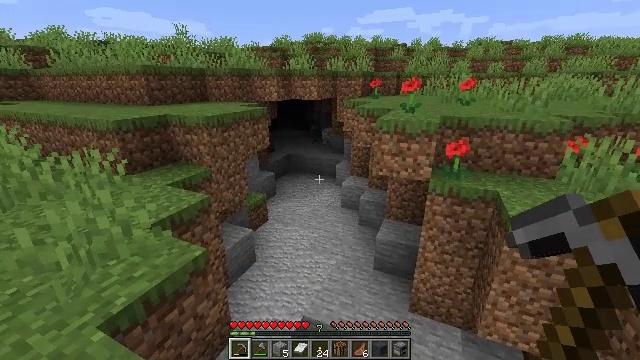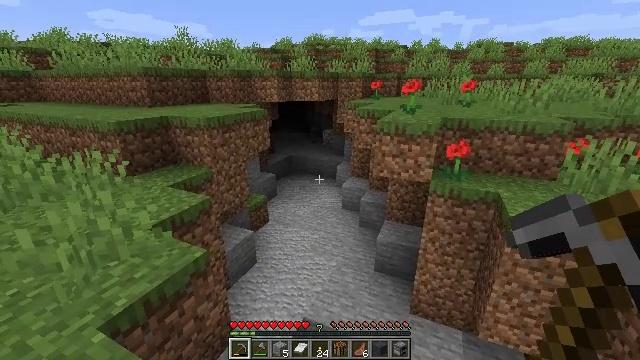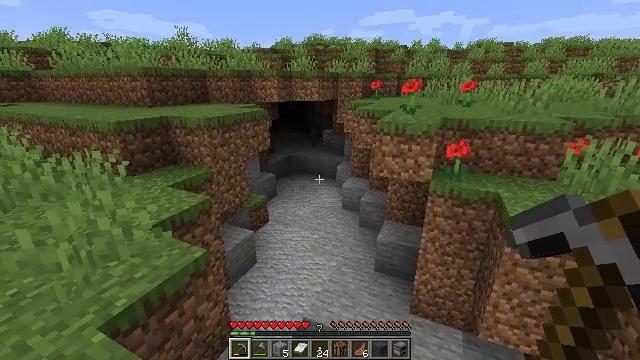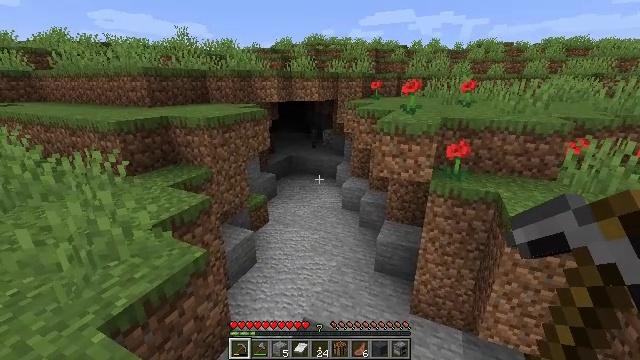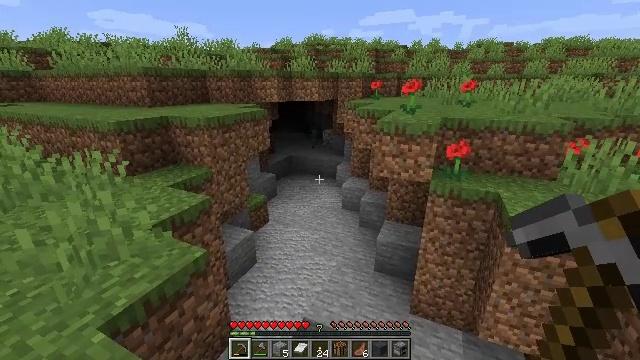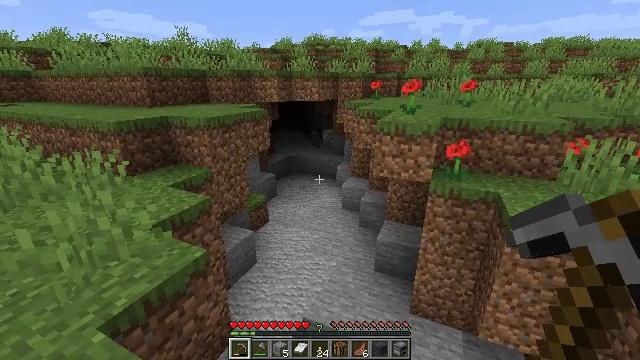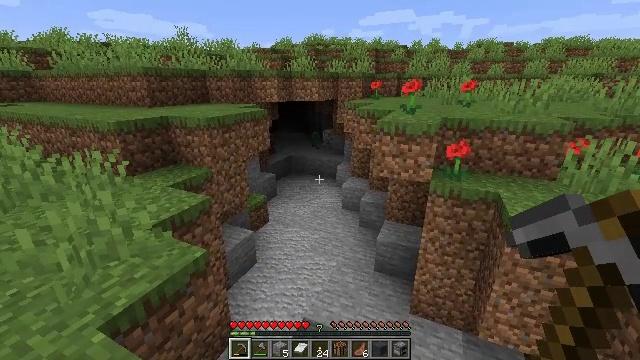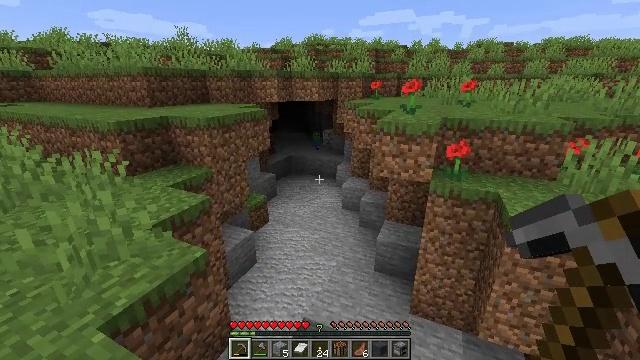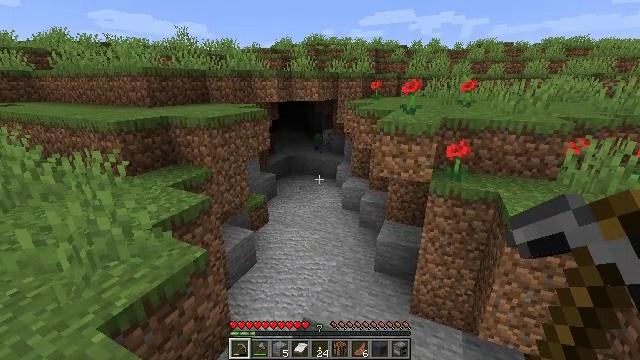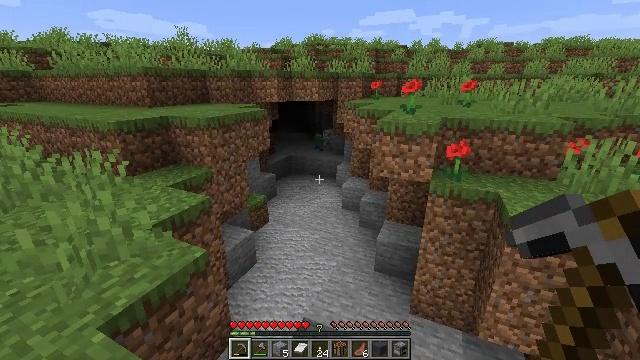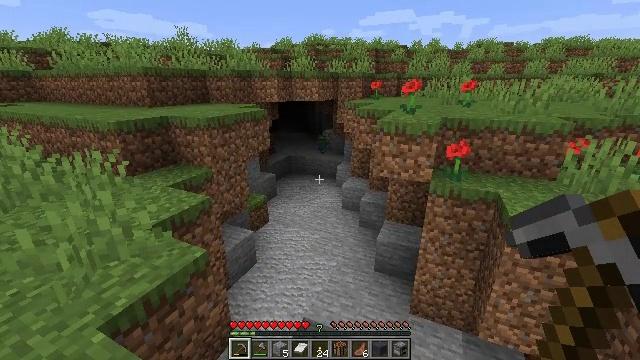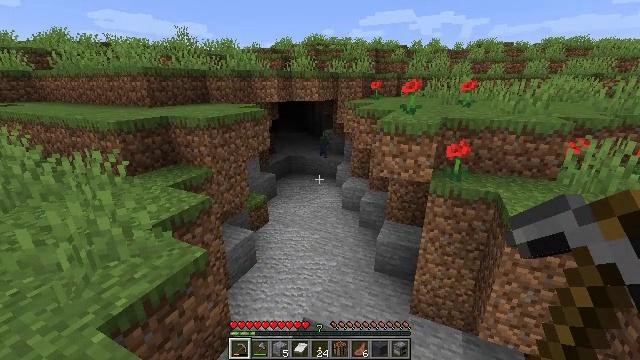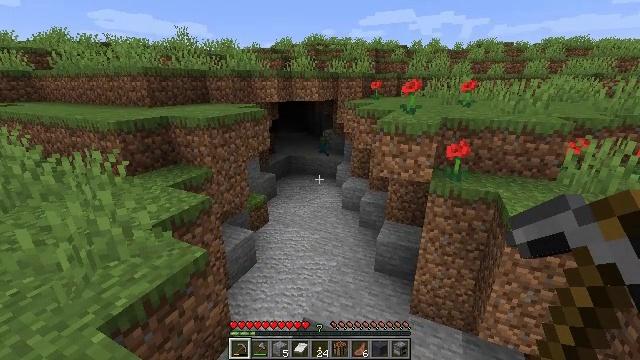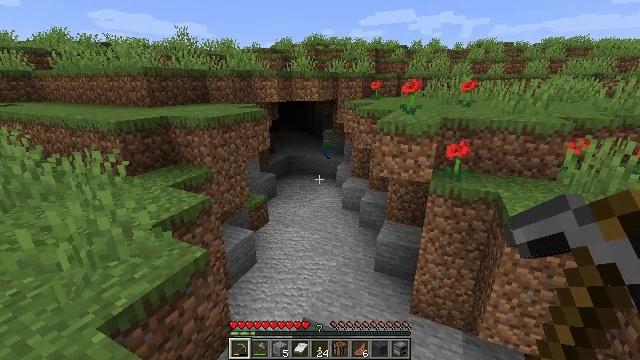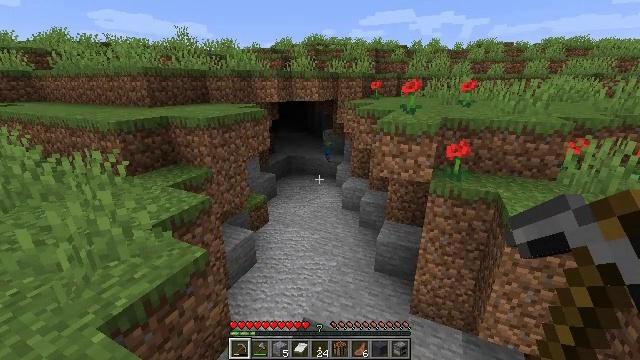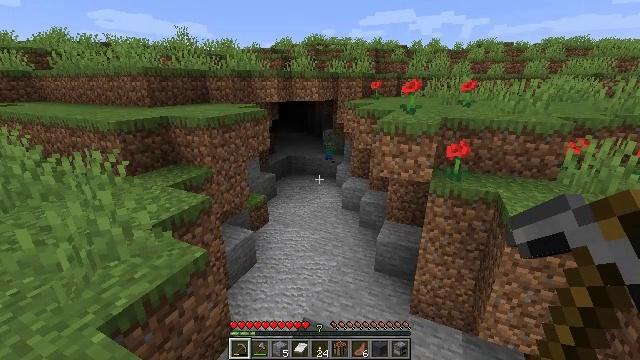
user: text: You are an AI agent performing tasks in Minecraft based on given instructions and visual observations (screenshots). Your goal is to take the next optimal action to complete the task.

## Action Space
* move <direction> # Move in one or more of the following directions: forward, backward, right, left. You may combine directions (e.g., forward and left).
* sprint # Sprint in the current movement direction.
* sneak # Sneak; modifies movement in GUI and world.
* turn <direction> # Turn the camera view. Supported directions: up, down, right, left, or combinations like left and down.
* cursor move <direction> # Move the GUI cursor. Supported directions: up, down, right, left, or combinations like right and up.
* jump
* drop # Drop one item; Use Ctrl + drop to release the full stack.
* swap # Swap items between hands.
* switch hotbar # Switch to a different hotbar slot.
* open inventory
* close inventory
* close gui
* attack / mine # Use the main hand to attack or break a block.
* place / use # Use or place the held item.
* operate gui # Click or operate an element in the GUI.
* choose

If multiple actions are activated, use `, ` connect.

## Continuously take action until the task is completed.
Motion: motion action
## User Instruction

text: Collect the pumpkin by holding left button.
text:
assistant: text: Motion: no_op
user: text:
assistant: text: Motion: no_op
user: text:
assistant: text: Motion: no_op
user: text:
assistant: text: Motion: no_op
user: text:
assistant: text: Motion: no_op
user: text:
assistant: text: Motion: no_op
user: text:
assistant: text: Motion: no_op
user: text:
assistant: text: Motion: no_op
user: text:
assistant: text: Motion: no_op
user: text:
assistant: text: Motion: no_op
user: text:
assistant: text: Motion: no_op
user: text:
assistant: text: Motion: no_op
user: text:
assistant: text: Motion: no_op
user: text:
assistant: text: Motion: no_op
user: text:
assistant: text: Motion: no_op
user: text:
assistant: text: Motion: no_op
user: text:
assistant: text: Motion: no_op
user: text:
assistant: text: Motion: no_op
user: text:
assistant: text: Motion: no_op
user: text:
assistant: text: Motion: no_op
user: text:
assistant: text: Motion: no_op
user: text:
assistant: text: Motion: no_op
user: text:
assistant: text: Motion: no_op
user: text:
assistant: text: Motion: no_op
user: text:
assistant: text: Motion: no_op
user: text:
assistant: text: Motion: no_op
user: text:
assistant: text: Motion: no_op
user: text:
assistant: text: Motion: no_op
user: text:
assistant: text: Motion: no_op
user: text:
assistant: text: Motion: turn down